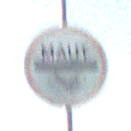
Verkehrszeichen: MautflichtigeStrecke
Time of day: MorningAfternoon
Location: Outdoor (Special)
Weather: Clear
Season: NotSpecified
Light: Natural